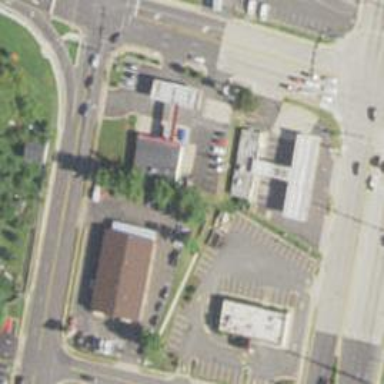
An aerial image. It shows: Convenience shop.